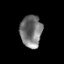
Tissue: prostate
Cell type: T cells
Senescence score: 0.2961
Nuclear area (px): 687
Mean DAPI intensity: 116.943